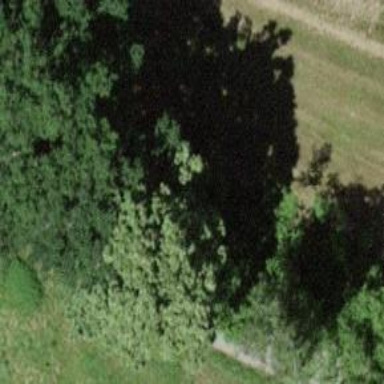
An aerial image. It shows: Broadleaved tree with lush leaves.